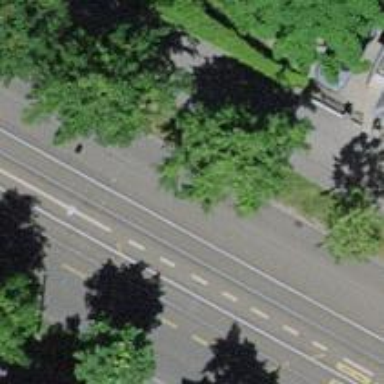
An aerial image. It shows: Avenue lined with trees.